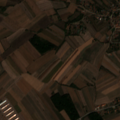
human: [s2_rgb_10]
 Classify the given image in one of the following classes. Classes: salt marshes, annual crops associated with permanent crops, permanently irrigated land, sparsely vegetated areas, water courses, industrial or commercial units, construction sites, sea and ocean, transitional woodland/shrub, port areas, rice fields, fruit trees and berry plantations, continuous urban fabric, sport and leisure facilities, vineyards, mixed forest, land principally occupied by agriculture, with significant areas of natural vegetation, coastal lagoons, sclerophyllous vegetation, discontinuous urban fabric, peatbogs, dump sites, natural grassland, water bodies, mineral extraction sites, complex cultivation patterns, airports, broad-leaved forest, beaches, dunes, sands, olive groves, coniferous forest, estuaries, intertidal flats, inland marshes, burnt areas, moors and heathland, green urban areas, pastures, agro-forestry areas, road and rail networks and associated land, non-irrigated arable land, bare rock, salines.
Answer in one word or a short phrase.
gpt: non-irrigated arable land, land principally occupied by agriculture, with significant areas of natural vegetation